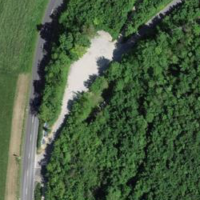
EUNIS habitat code: 41
Species observed at this site:
Fagus sylvatica
Fraxinus excelsior